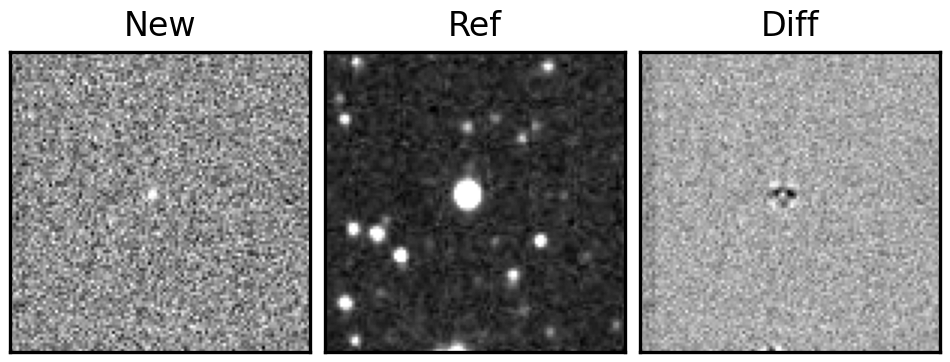
Label: bogus